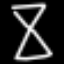
Label: hourglass